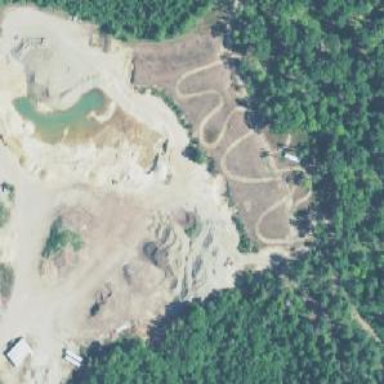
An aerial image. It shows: Quarry area with gravel surface.